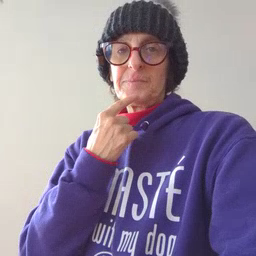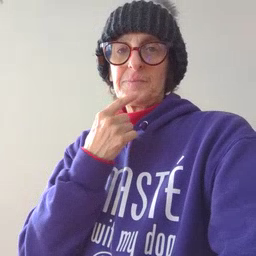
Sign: say